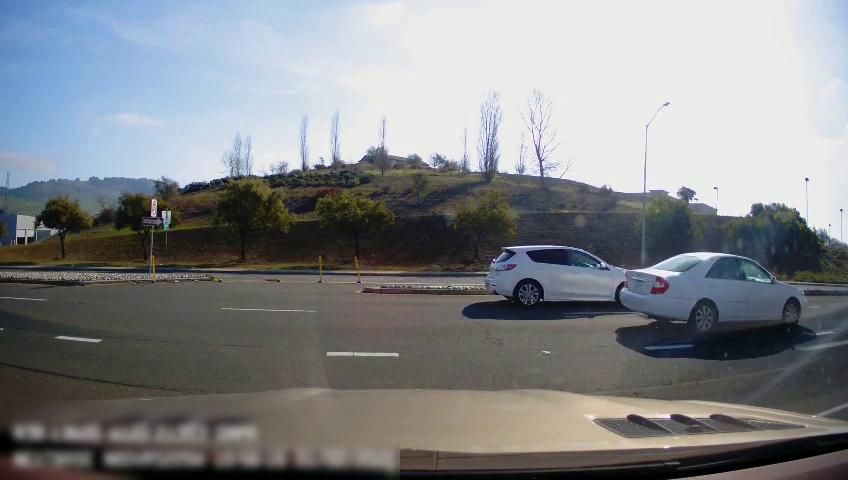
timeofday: Day
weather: Sunny
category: Drivable Space
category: Vehicles | Car
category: Vehicles | Car
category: Traffic | Signs
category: Traffic | Signs